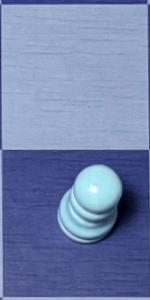
Label: Pawn_White